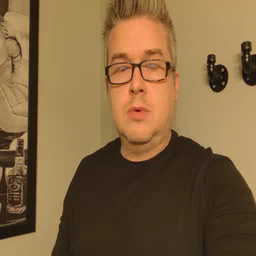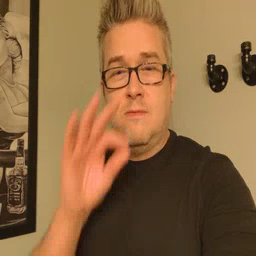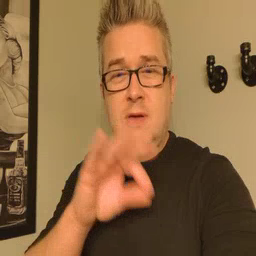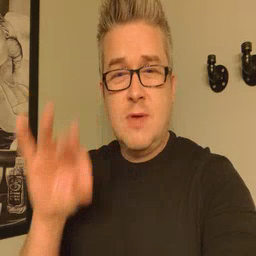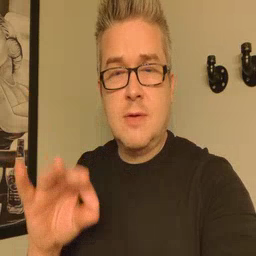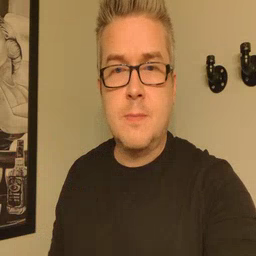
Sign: frenchfries